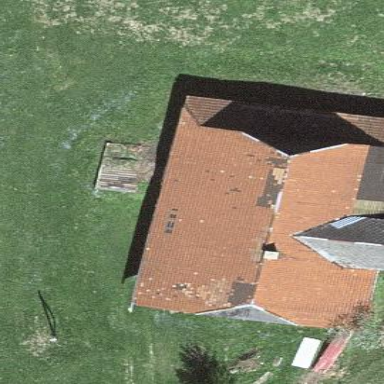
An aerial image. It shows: Farm building.